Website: lowes
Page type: delivery-shipping
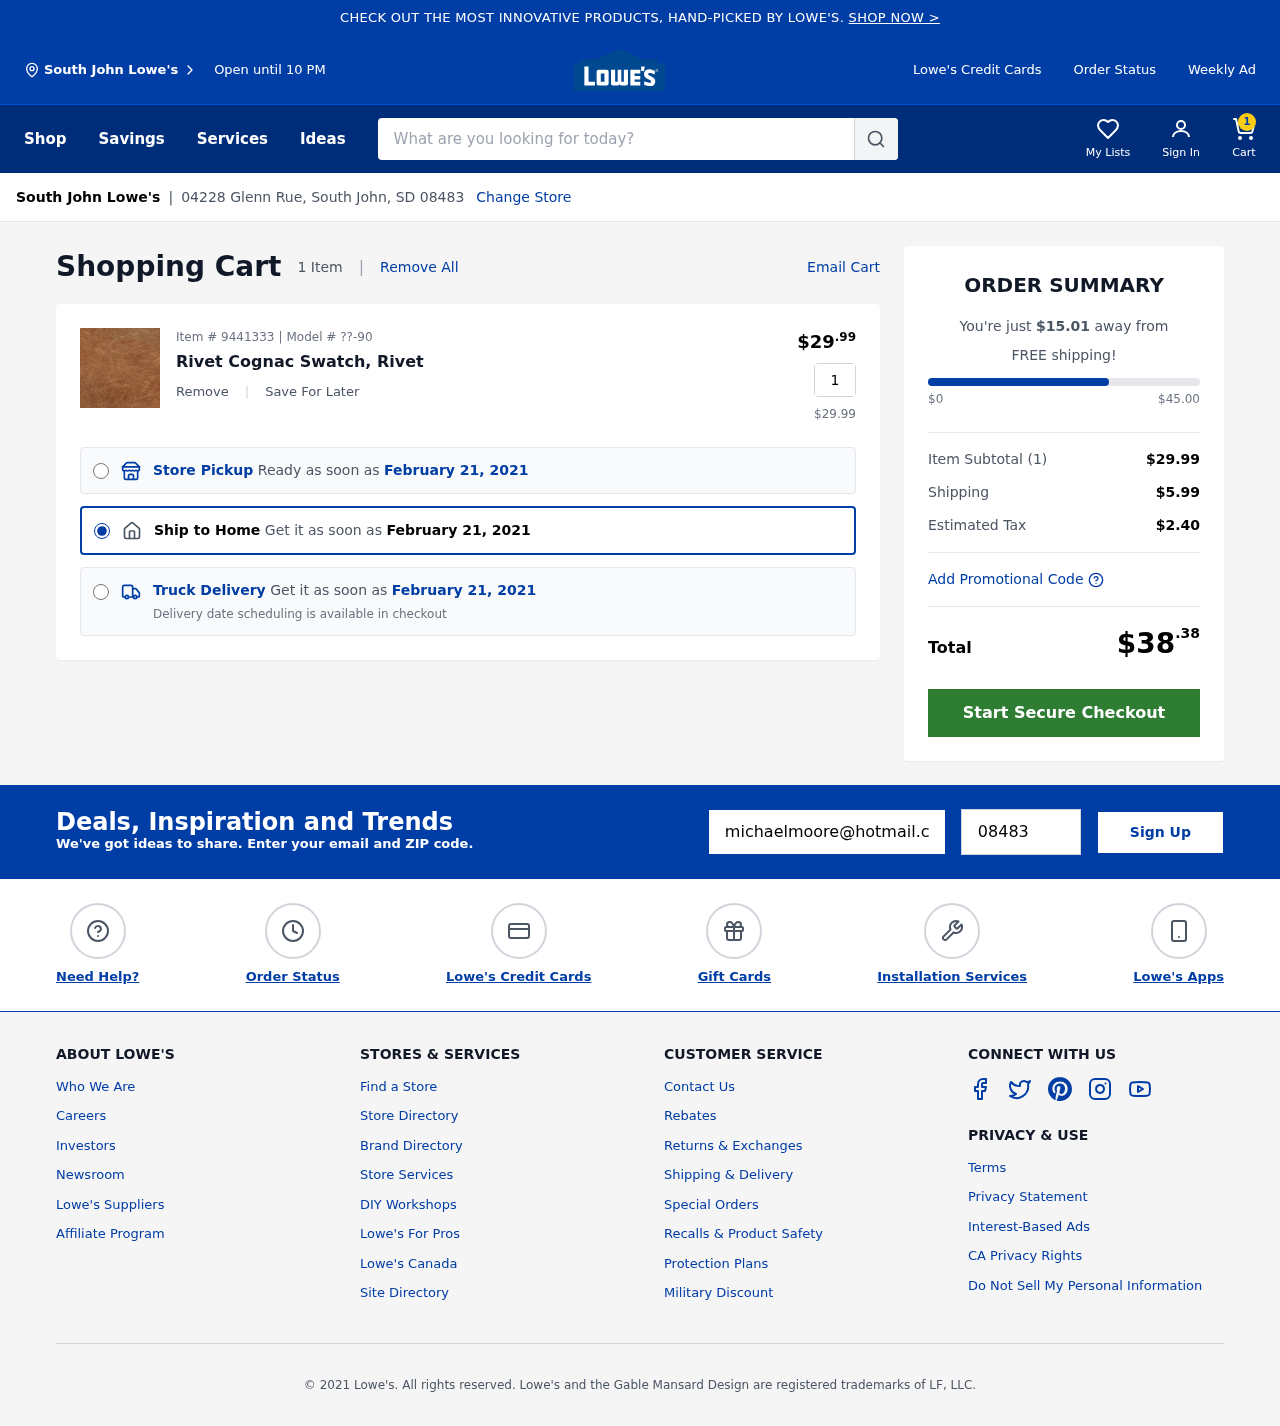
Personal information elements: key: PII_CITY
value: South John
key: PII_EMAIL
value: michaelmoore@hotmail.com
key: PII_POSTCODE
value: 08483
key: PII_STREET
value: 04228 Glenn Rue
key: PII_CITY2
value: South John
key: PII_CITY_STATE_ZIP
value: South John, SD 08483
Product elements: key: PRODUCT1_NAME
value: Rivet Cognac Swatch, Rivet
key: PRODUCT1_PRICE
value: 29.99
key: PRODUCT1_QUANTITY
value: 1
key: PRODUCT1_MODEL
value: ??-90
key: PRODUCT1_PRICE2
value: $29.99
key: PRODUCT1_ITEM_NUMBER
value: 9441333
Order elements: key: ORDER_NUM_ITEMS
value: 1
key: ORDER_DELIVERY_DATE
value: February 21, 2021
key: ORDER_DELIVERY_DATE2
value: February 21, 2021
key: ORDER_DELIVERY_DATE3
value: February 21, 2021
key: AMOUNT_TO_FREE_SHIPPING
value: $15.01
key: ORDER_SUBTOTAL
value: $29.99
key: ORDER_SHIPPING_COST
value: $5.99
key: ORDER_TAX
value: $2.40
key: ORDER_TOTAL
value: $38.38
Search elements: key: HEADER_SEARCH
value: What are you looking for today?